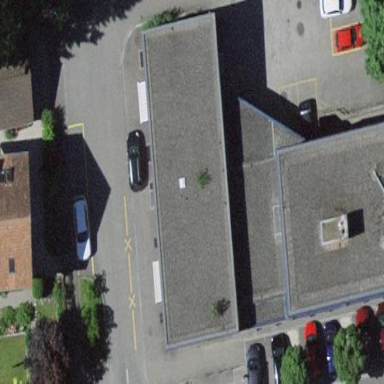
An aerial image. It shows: Group of garages.